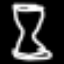
Label: hourglass